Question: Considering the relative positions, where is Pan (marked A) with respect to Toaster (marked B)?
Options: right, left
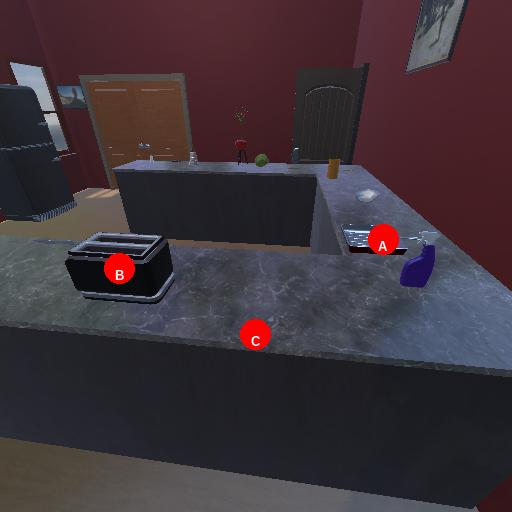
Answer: right